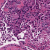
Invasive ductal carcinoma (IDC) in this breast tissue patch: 0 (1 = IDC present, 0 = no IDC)